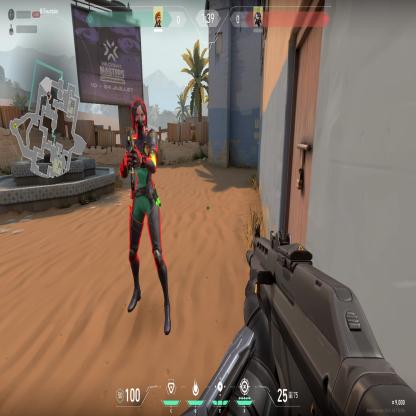
Label: enemy